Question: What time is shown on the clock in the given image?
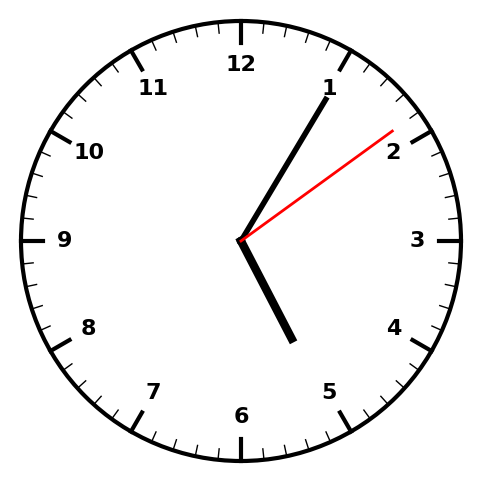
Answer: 05:05:09